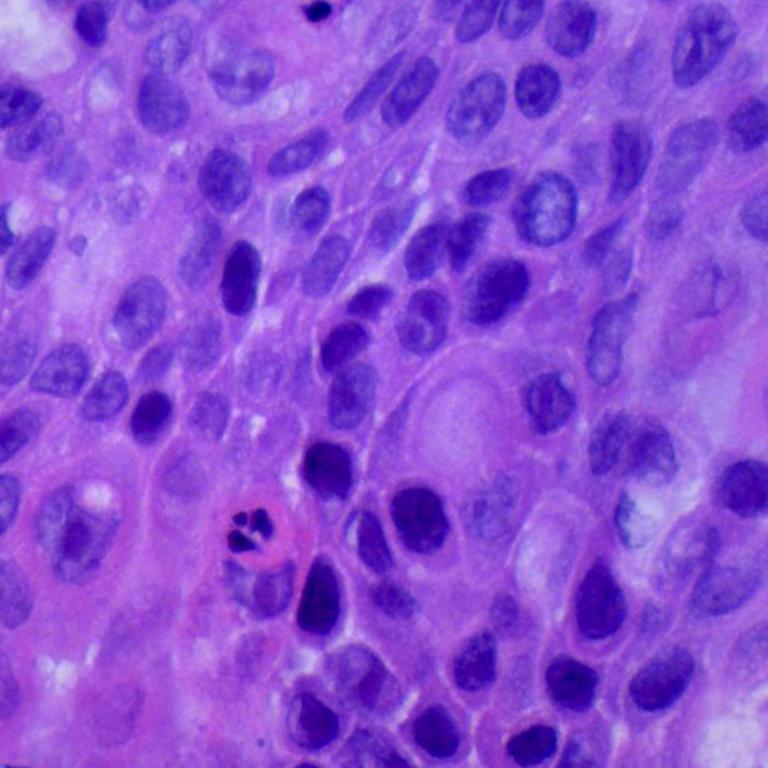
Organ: lung
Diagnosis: squamous carcinomas